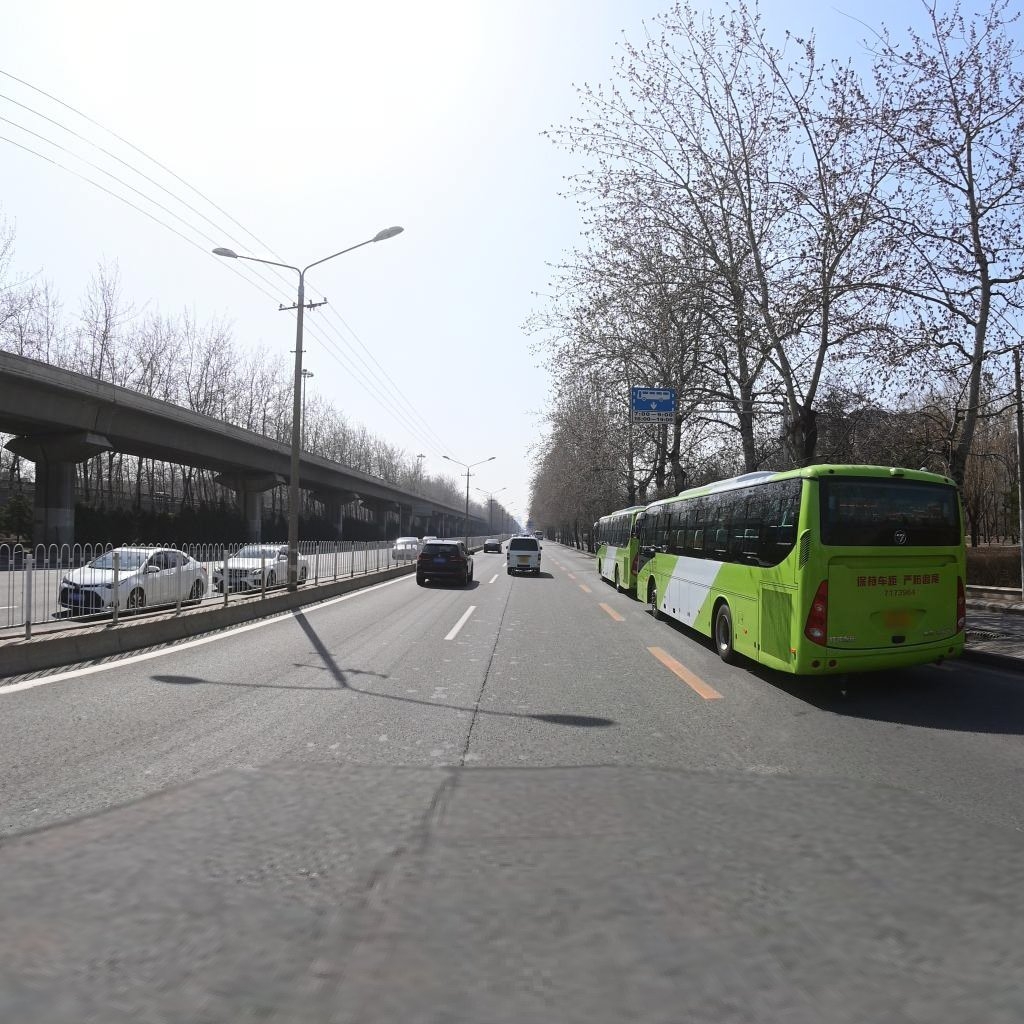
Region: Chaoyang
Road damage annotations: longitudinal crack